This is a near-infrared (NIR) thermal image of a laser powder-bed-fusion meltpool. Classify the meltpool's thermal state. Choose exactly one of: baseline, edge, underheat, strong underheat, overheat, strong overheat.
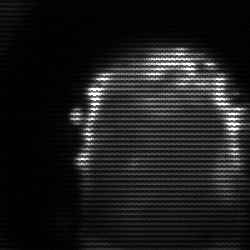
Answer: baseline